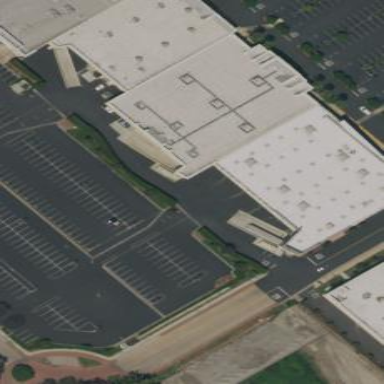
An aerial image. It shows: Department store building.